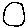
Label: circle